Question: I would like to align the values shown on the right of the bar chart to the far side of the chart as shown in the diagrams below:
Original:

Desired Right Alignment of Values:
<URL>
I am using HighCharts, my code is:
'''
$(function () {
var chart;
$(document).ready(function() {
chart = new Highcharts.Chart({
chart: {
renderTo: 'container',
type: 'column',
margin: [ 50, 50, 100, 80],
inverted: true
},
title: {
text: 'World's largest cities per 2008'
},
xAxis: {
categories: [
'Tokyo',
'Jakarta',
'New York',
'Seoul',
'Manila',
'Mumbai',
'Sao Paulo',
'Mexico City',
'Dehli',
'Osaka',
'Cairo',
'Kolkata',
'Los Angeles',
'Shanghai',
'Moscow',
'Beijing',
'Buenos Aires',
'Guangzhou',
'Shenzhen',
'Istanbul'
],
labels: {
rotation: 0,
align: 'right',
style: {
fontSize: '13px',
fontFamily: 'Verdana, sans-serif'
}
}
},
yAxis: {
min: 0,
title: {
text: 'Population (millions)'
}
},
legend: {
enabled: false
},
tooltip: {
formatter: function() {
return '<b>'+ this.x +'</b><br/>'+
'Population in 2008: '+ Highcharts.numberFormat(this.y, 1) +
' millions';
}
},
series: [{
name: 'Population',
data: [34.4, 21.8, 20.1, 20, 19.6, 19.5, 19.1, 18.4, 18,
17.3, 16.8, 15, 14.7, 14.5, 13.3, 12.8, 12.4, 11.8,
11.7, 11.2],
dataLabels: {
enabled: true,
rotation: 0,
color: 'Black',
align: 'right',
//x: parseFloat(this.y) + 10,
x: 40,
y: 10,
formatter: function() {
return this.y;
},
style: {
fontSize: '13px',
fontFamily: 'Verdana, sans-serif'
}
}
}]
});
});
});
'''
I have a <URL>
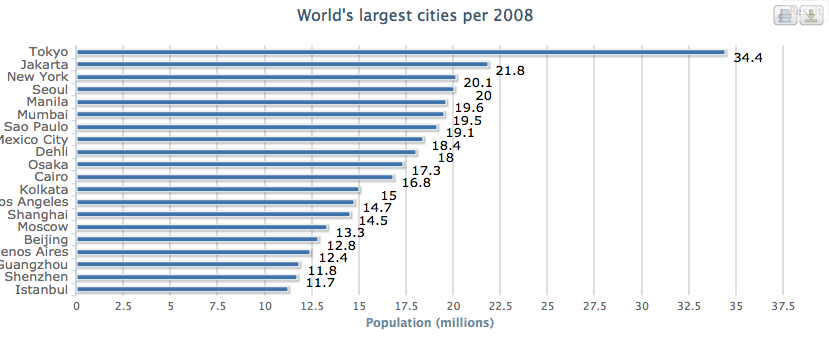
Answer: I think it's not possible to do it using it's API yet.
But the following code can do it for you:
// '#container' is your chart container id
'''
$('#container .highcharts-data-labels g').attr('transform', function(i, value) {
return value.replace(/\d+/, chart.containerWidth - 150);
});
'''
If you inspect your chart content you'll see that each label has 'transform' attr, this is used to place the labels into the chart, so the code above replace the first parameter('x') of it's attr.
<URL>